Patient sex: F
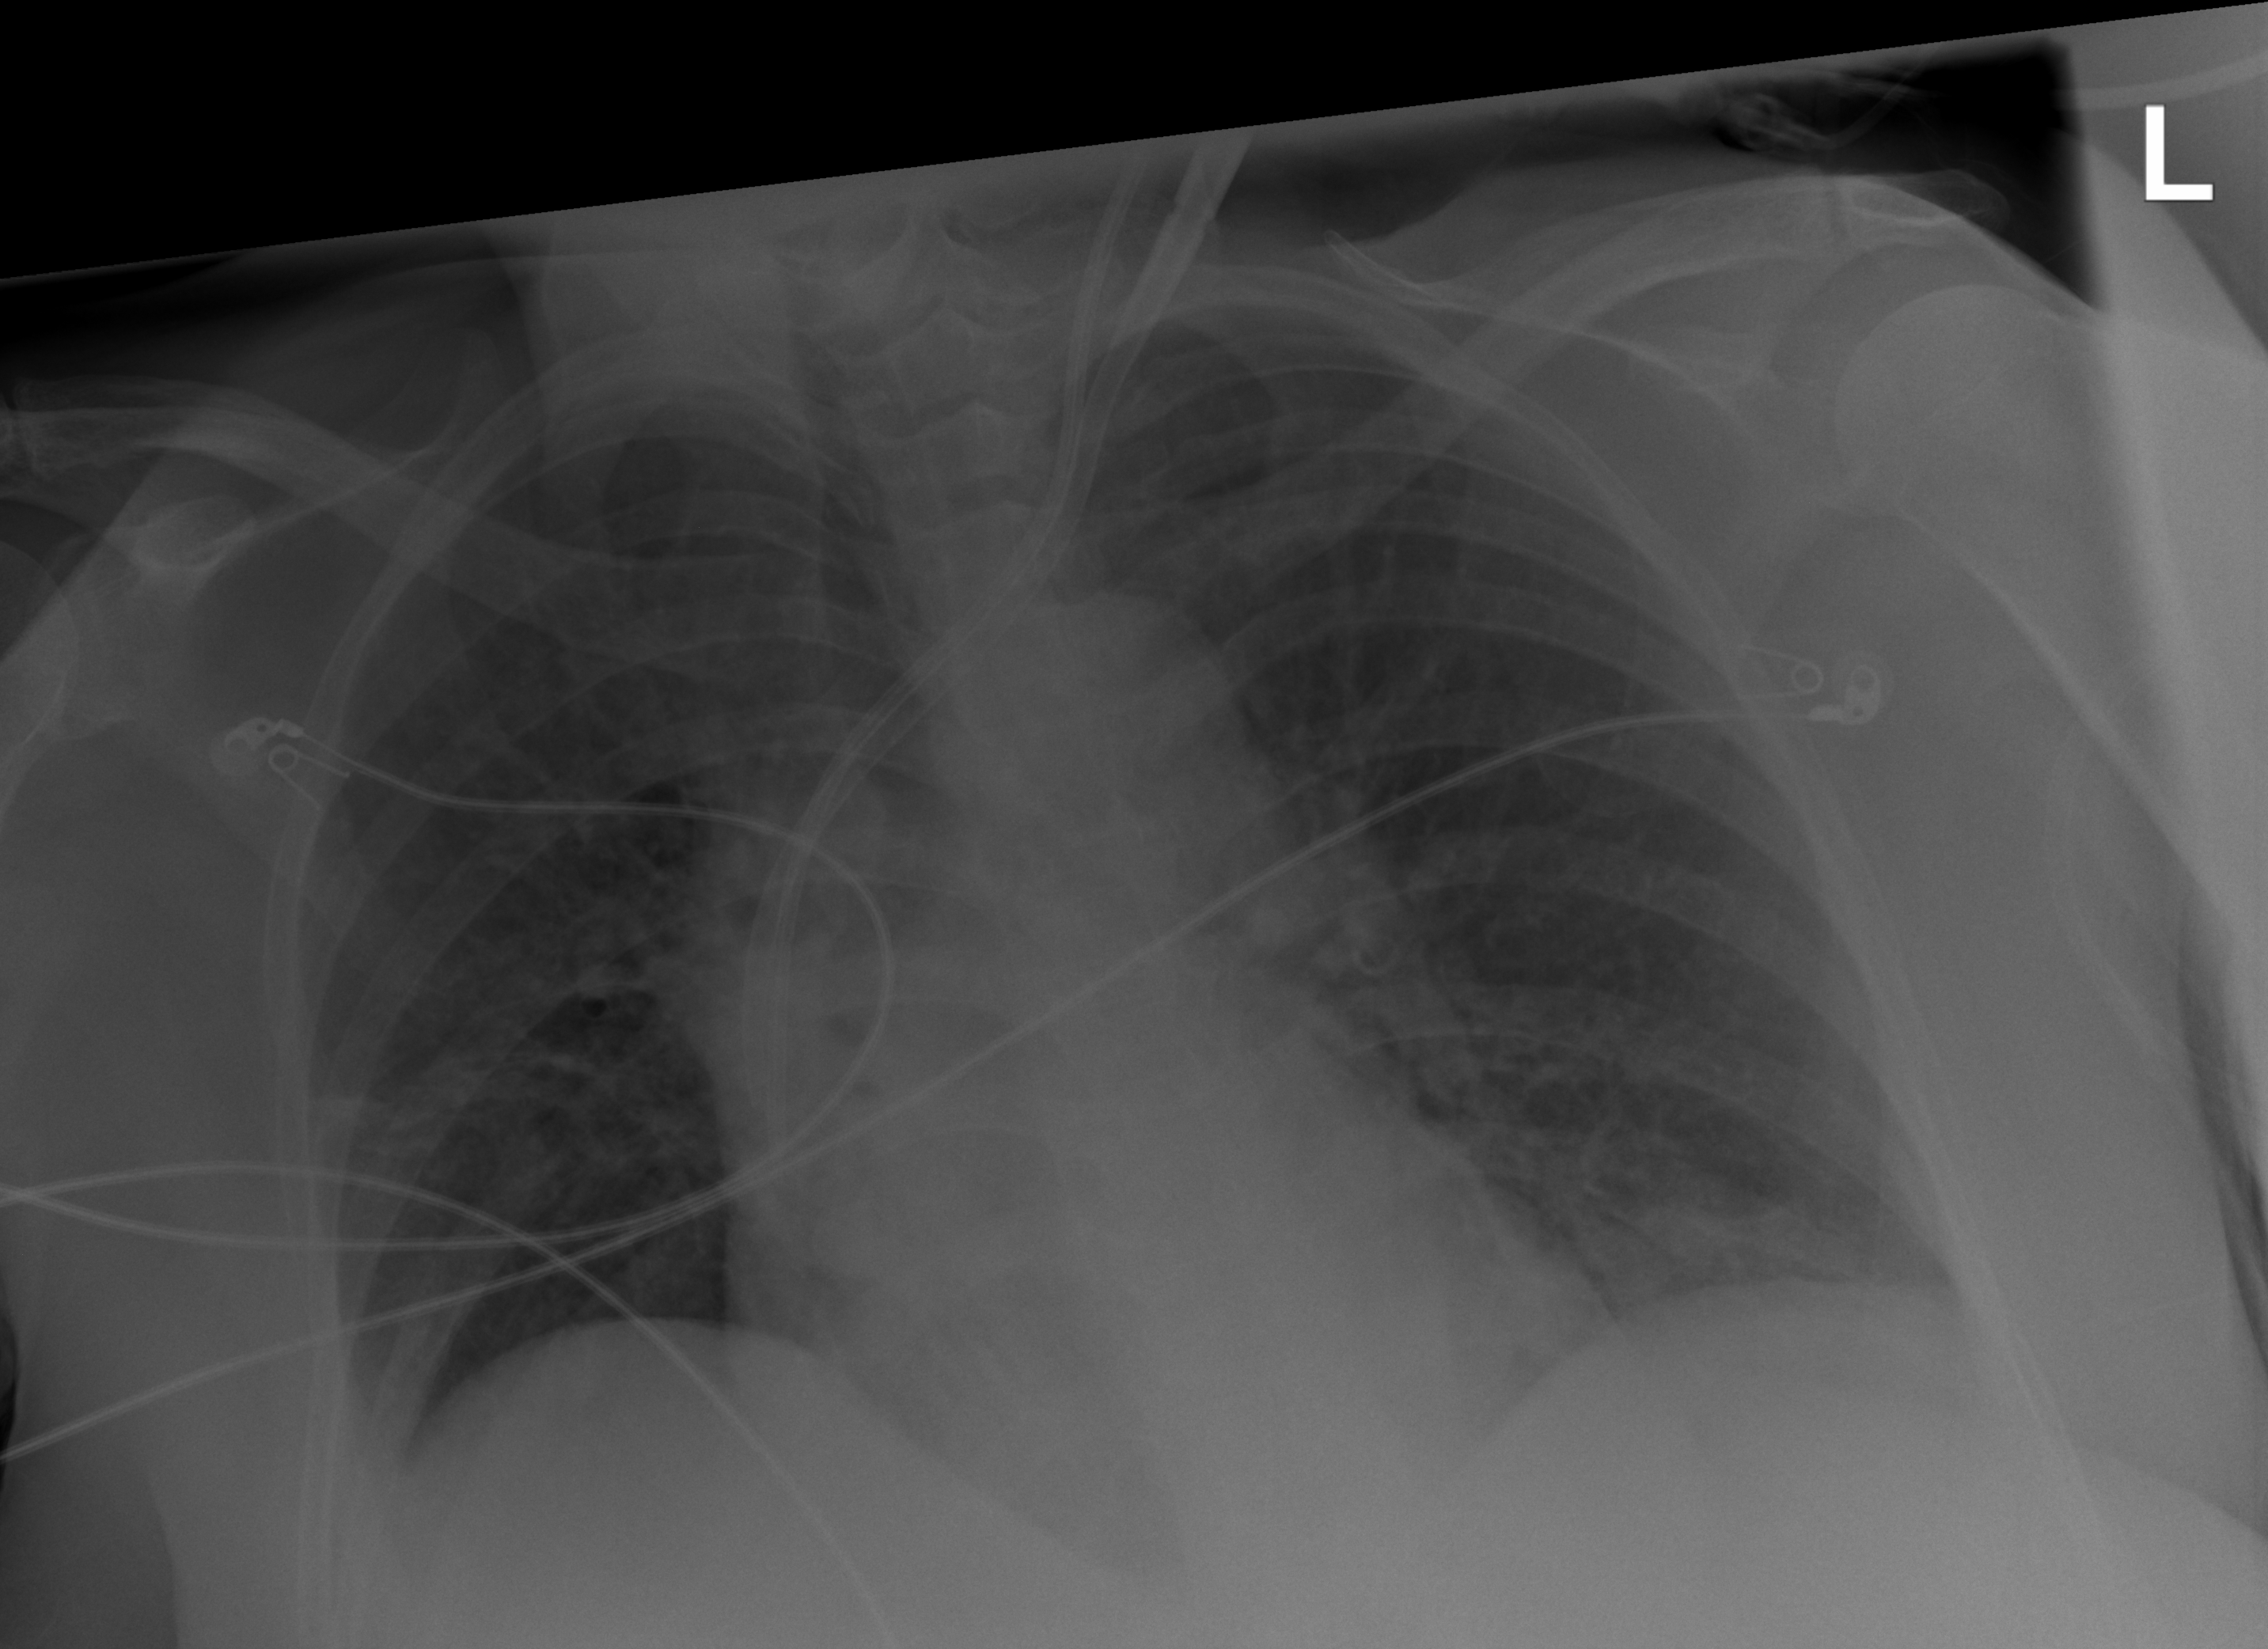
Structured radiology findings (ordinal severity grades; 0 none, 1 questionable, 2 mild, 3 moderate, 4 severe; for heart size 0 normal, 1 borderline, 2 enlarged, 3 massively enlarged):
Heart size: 0
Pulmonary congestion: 0
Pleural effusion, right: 2
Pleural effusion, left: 0
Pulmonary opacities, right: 0
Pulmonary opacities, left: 2
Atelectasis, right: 2
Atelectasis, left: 2